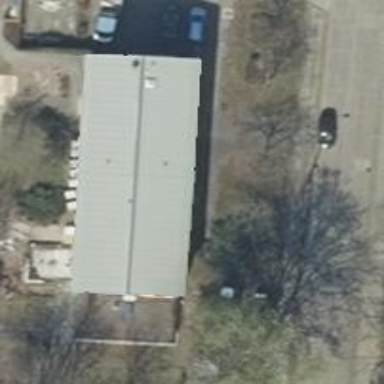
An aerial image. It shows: Healthcare clinic.